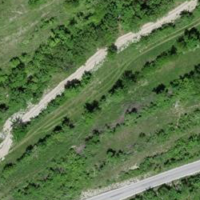
EUNIS habitat code: 52
Species observed at this site:
Lathyrus sylvestris